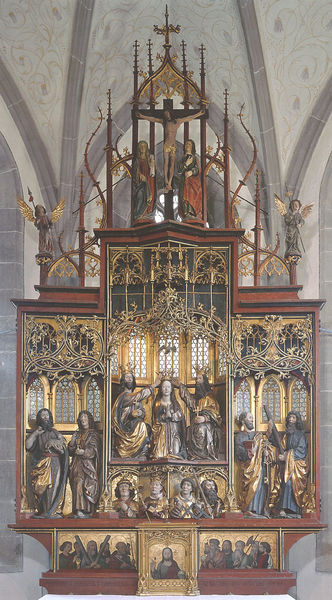
Titel: Hochaltar der Pfarrkirche St. Ursula in Oberndorf bei Rottenburg am Neckar
Standort: Oberndorf, St. Ursula (EU - D - Bayern)
Schlagwörter: blau, gemälde, gott, menschen, braun, fenster, holz, tür, johannes, kirche, gold, gotik, krone, engel, farbig, bogen, türen, foto, bögen, kreuz, rippen, altar, hochaltar, schnitzerei, skulpturen, christus, jesus, jesus christus, kreuzigung, christlich, blattwerk, krönung, heilige, fresko, heilig, maria, madonna, schrein, tafelbild, fialen, gesprenge, marienkrönung, schnitzaltar, andreas, chriszus, hochalter, blaubeuren